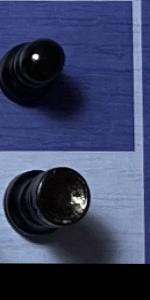
Label: Rook_Black